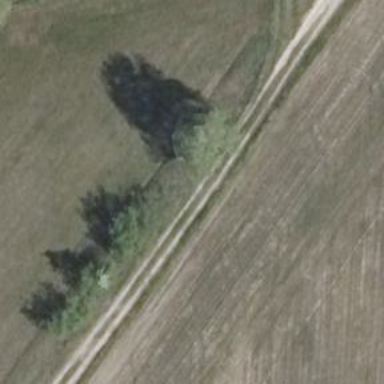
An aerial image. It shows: Row of deciduous broadleaved trees.